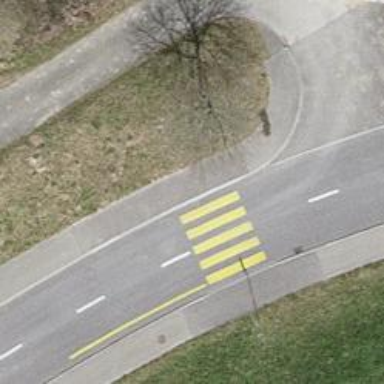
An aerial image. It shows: Uncontrolled zebra crossing on the road.